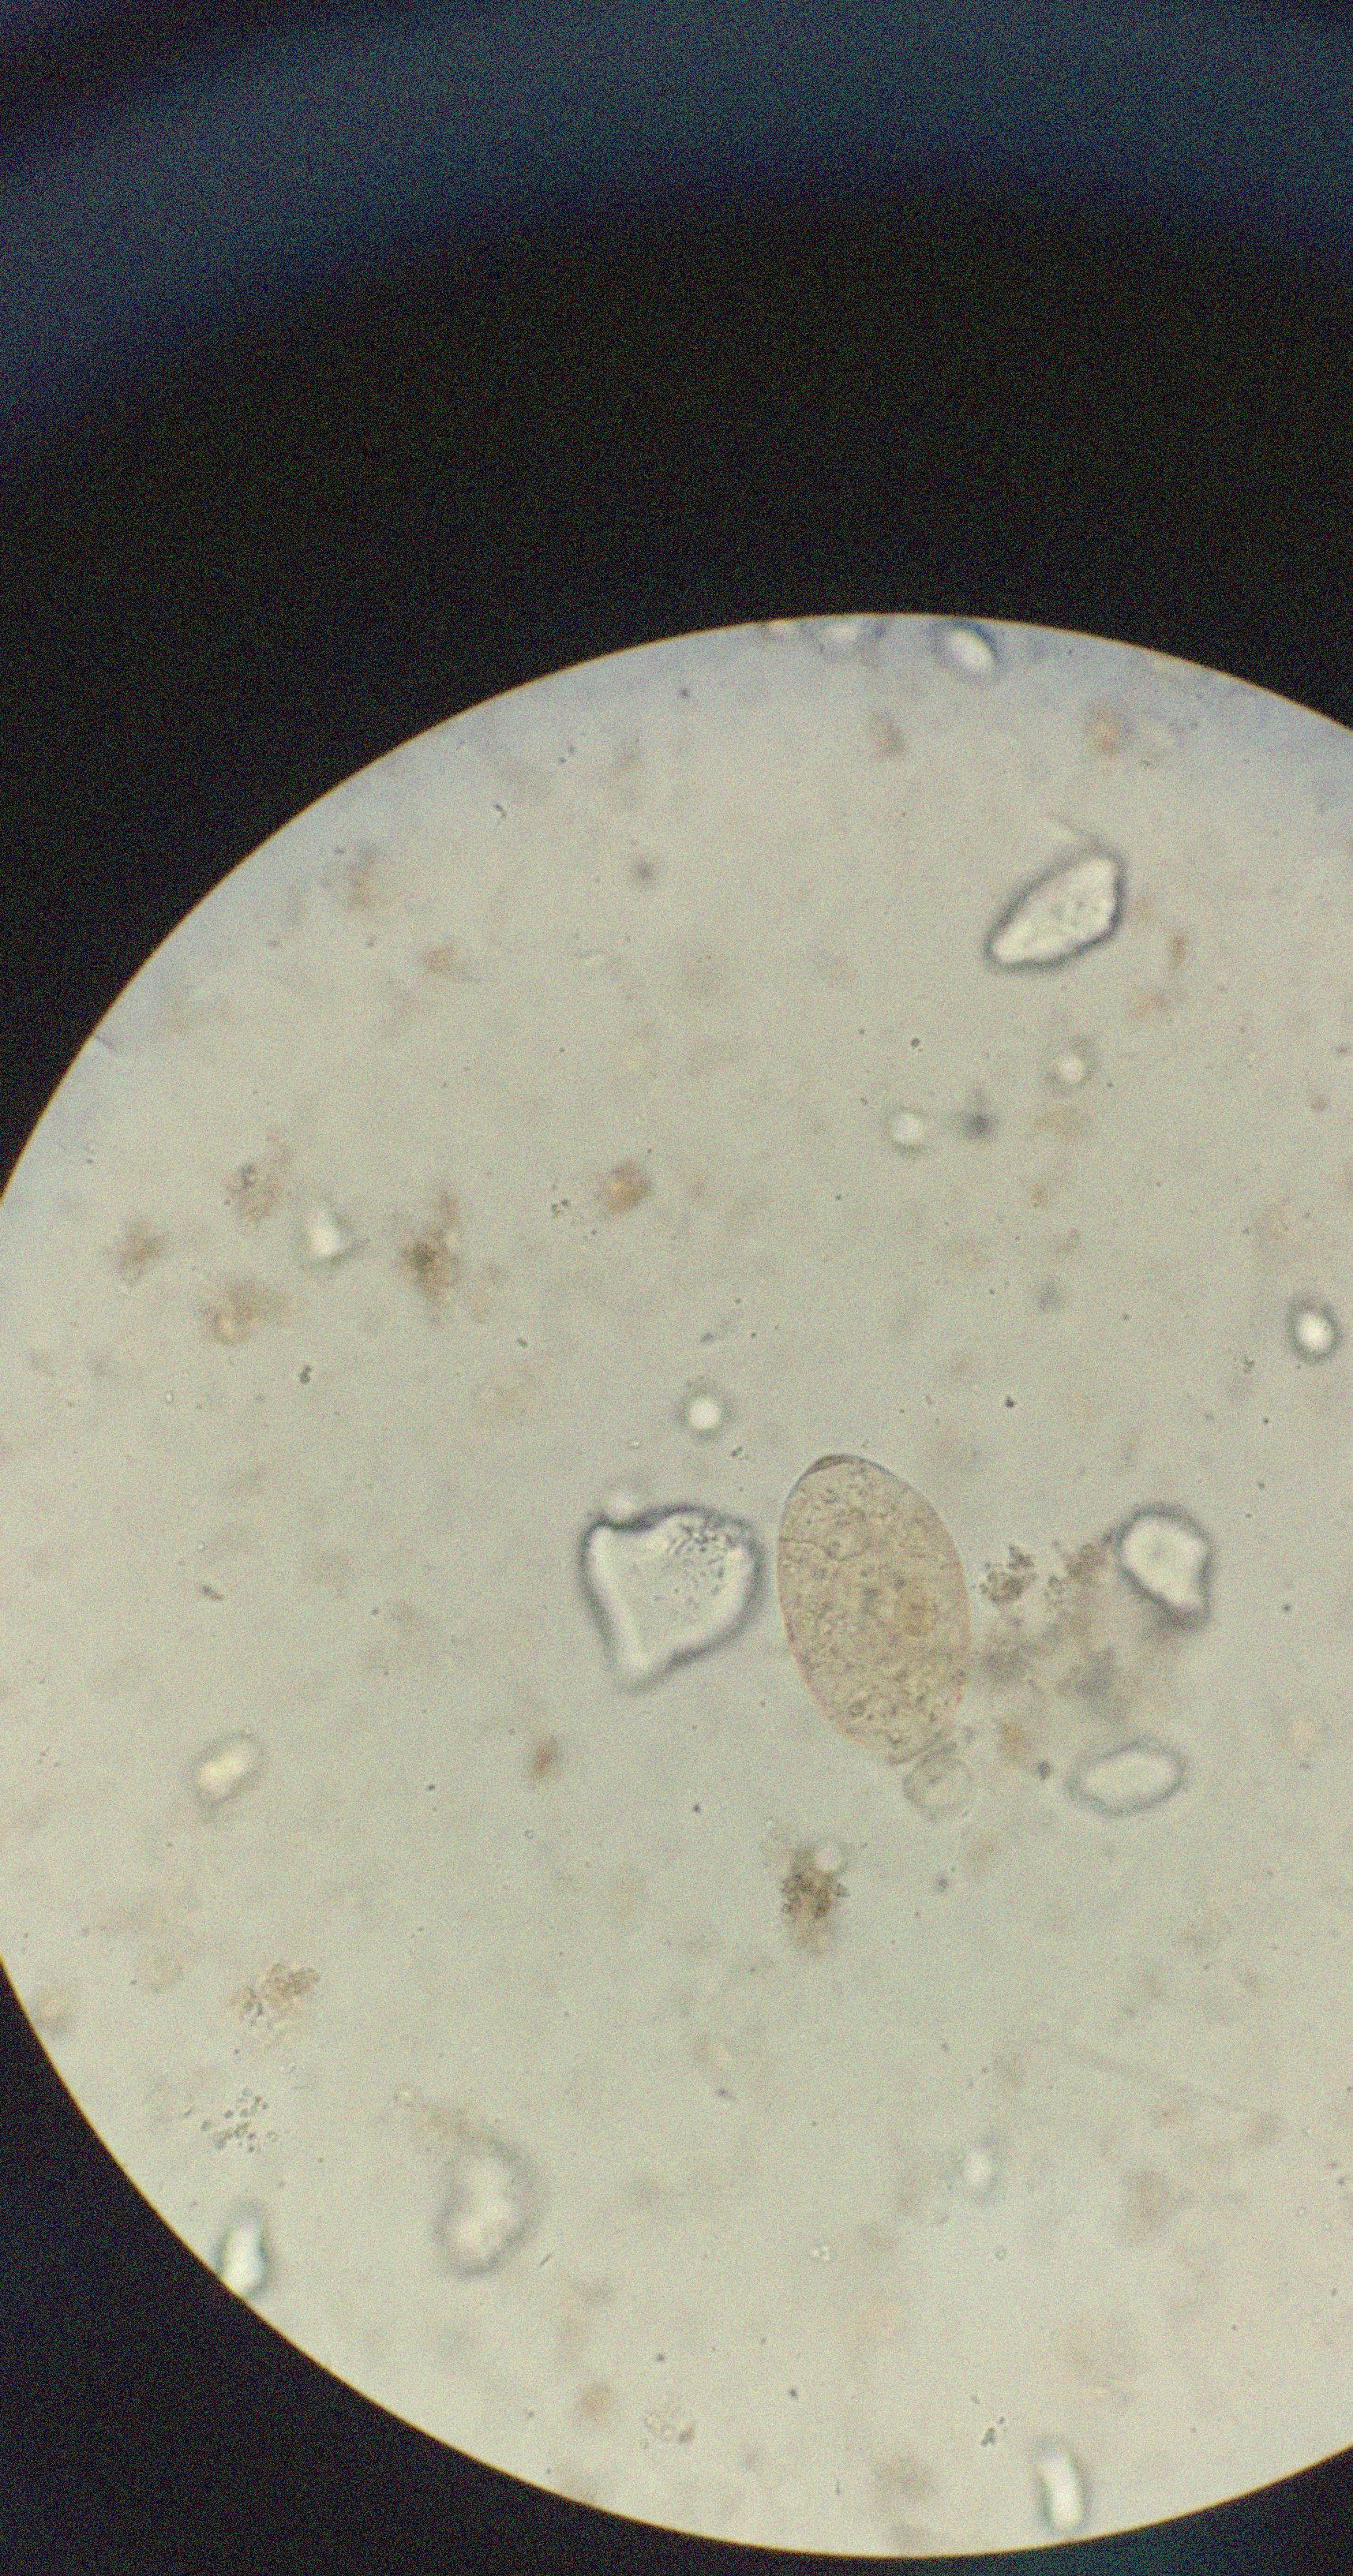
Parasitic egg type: Fasciolopsis buski